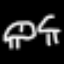
Label: mushroom